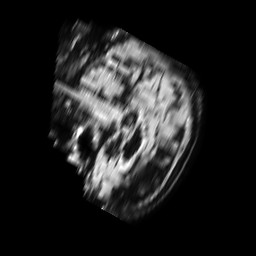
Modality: FLAIR
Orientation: sagittal
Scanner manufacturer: philips
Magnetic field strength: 1.5 T
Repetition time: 6 s
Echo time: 0.1031 s